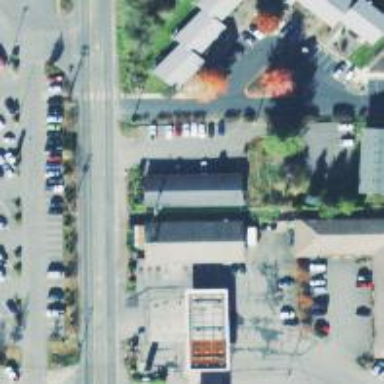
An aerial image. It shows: Convenience shop.